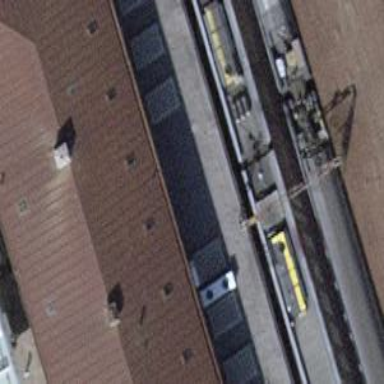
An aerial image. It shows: Train station building with half-hipped brown roof.